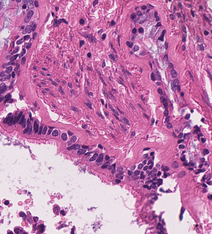
Tumor epithelial tissue: yes
Tumor-associated stroma tissue: yes
Normal tissue: no